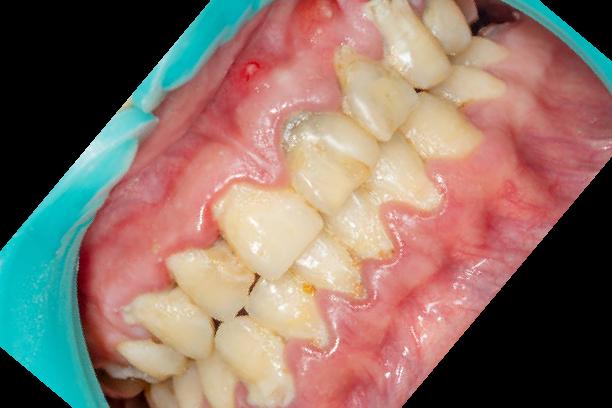
Condition: Calculus